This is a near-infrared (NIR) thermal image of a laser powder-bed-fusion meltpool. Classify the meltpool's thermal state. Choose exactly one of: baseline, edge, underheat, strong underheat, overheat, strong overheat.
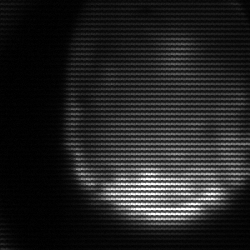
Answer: edge